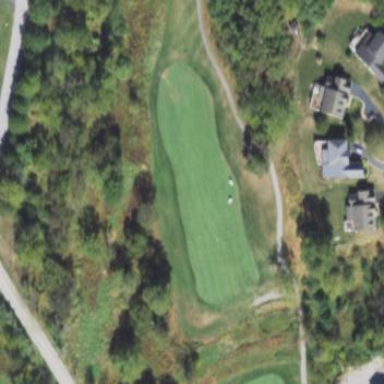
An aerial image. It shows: Grassy area designated as golf fairway.